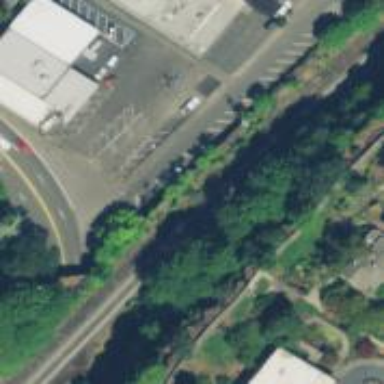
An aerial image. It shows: Uncontrolled footway crossing with line markings.